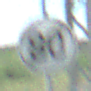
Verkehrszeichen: EndeGeschwindigkeit80
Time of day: MorningAfternoon
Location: Outdoor (Special)
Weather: Clear
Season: NotSpecified
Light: Natural